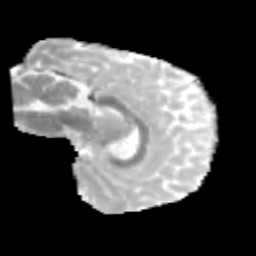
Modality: MD
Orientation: sagittal
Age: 13
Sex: male
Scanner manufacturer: siemens
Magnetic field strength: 3 T
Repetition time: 3.8 s
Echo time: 0.07 s